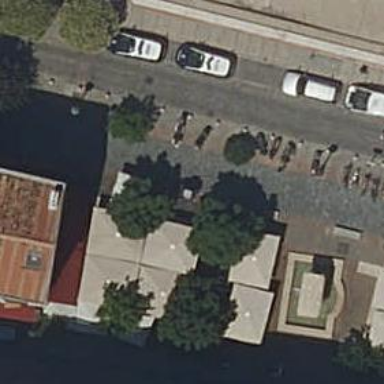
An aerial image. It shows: Bicycle parking area with stands.